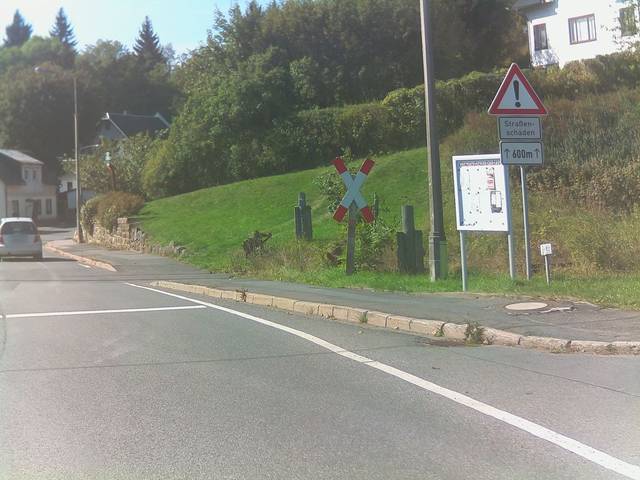
Region: Germany
Coordinates: 50.607, 10.818